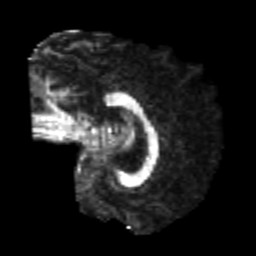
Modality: FA
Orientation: sagittal
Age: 25
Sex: male
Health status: healthy
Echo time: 0.074 s